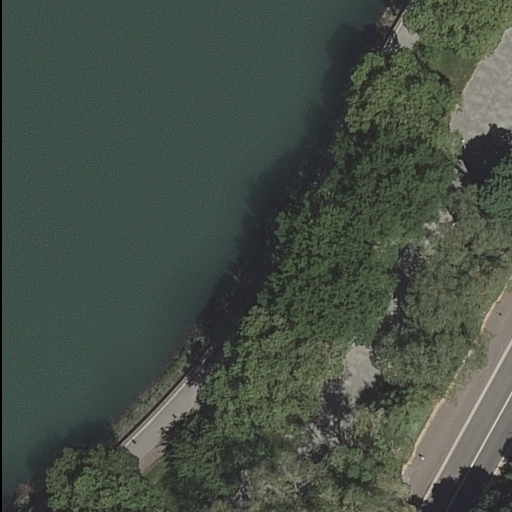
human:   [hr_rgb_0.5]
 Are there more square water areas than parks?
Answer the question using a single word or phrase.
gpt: no

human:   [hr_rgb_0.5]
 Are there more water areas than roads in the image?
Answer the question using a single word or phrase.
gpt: no

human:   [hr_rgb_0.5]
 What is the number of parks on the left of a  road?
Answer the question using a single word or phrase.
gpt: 0

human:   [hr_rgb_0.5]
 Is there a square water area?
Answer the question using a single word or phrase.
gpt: no

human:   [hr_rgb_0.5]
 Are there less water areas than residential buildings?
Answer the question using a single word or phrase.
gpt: no

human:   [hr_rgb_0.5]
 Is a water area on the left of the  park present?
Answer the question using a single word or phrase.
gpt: yes

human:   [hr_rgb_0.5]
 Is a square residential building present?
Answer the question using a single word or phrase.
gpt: no

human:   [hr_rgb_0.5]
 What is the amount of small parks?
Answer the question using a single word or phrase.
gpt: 0

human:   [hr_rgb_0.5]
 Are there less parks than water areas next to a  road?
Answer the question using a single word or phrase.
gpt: no

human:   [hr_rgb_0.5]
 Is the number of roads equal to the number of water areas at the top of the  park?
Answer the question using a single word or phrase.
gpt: no

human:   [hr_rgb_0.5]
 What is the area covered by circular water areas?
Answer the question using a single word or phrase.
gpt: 0m2

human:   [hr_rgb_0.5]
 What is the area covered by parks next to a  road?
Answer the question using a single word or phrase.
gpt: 10410m2

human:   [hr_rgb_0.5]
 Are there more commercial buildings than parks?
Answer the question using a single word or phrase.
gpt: no

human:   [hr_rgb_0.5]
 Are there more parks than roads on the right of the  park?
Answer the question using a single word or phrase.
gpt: yes

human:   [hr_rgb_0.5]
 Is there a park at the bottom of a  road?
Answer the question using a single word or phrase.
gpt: no

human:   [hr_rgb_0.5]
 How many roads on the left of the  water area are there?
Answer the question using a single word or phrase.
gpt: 0

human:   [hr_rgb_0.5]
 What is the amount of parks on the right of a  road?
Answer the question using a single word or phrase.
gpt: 1

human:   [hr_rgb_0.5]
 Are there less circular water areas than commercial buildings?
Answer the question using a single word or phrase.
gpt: no

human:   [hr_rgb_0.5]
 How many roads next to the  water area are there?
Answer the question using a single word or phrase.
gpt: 5

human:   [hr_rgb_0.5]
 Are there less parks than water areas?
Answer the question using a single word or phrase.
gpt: no

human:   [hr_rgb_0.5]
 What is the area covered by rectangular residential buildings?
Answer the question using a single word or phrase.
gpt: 0m2

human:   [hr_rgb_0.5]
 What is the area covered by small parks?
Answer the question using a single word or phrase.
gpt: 0m2

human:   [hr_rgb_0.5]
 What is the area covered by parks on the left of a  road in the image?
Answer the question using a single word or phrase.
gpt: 0m2

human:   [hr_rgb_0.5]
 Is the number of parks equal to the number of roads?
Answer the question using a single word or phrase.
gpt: no

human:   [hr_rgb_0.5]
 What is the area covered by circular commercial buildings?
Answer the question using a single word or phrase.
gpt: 0m2

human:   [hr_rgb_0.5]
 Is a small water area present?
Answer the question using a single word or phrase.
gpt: no

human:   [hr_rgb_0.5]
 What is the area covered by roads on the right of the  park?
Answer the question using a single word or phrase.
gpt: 0m2

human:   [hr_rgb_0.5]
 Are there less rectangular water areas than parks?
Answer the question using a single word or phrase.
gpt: yes

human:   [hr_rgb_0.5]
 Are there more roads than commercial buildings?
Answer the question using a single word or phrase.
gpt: yes

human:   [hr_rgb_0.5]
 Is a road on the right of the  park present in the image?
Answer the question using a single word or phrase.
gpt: no

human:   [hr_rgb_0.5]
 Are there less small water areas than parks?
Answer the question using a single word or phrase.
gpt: yes

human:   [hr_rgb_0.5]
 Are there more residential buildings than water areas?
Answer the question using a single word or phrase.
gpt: no

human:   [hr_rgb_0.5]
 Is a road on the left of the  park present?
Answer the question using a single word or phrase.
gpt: yes

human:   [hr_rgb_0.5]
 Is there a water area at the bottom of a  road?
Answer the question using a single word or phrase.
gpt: no

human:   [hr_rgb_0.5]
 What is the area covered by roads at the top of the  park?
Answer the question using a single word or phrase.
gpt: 0m2

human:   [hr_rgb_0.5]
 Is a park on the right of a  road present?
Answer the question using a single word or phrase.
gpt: yes